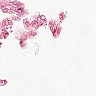
Metastatic tissue present: no